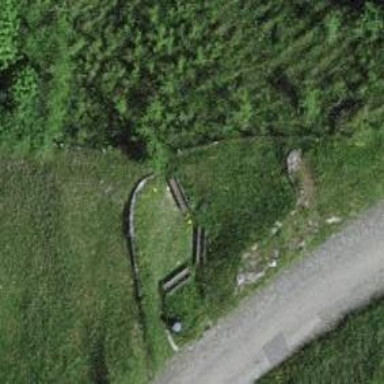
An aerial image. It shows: Retaining wall.